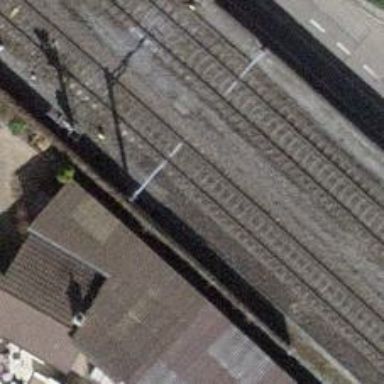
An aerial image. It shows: Single railway track with electrified contact line.